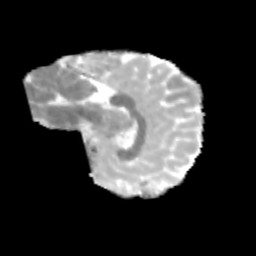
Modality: MD
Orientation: sagittal
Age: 11
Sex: male
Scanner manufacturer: siemens
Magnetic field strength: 3 T
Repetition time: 3.8 s
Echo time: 0.07 s